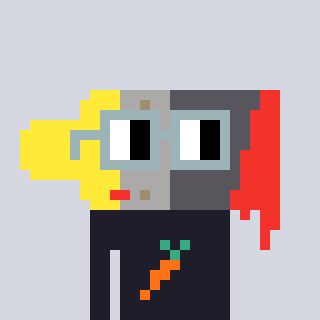
a pixel art character with square dark gray glasses, a paintbrush-shaped head and a grayscale-colored body on a cool background